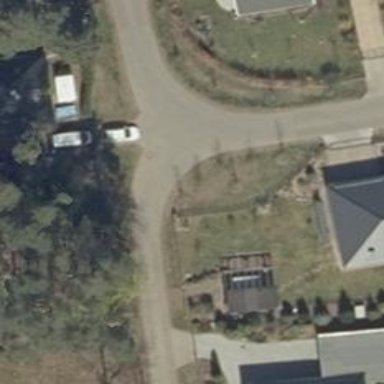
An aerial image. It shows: Residential road.